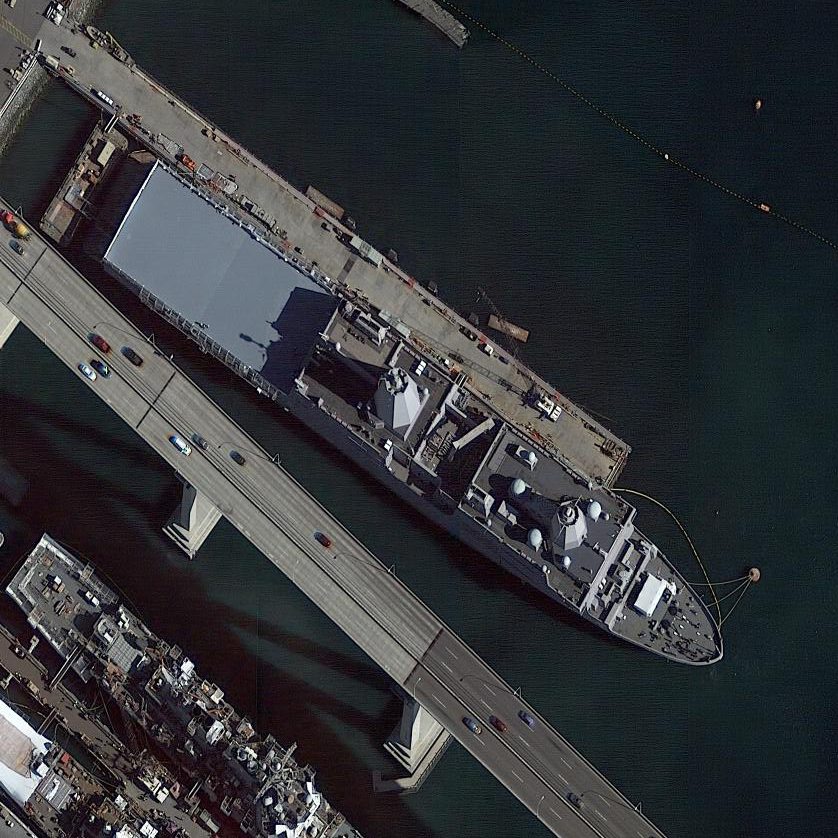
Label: combat